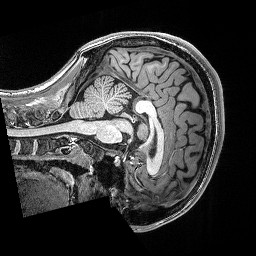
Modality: T1w
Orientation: sagittal
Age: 19
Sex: male
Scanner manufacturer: siemens
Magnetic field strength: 3 T
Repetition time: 2.53 s
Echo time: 0.0033 s